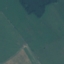
Land use / land cover class: Pasture